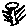
Label: tree